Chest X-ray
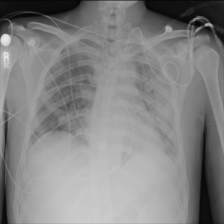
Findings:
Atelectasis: negative
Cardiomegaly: negative
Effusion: negative
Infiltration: negative
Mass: negative
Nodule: negative
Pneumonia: negative
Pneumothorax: negative
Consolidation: negative
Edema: negative
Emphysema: negative
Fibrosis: negative
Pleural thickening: negative
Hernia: negative